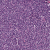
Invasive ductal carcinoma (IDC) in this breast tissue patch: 1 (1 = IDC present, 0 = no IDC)